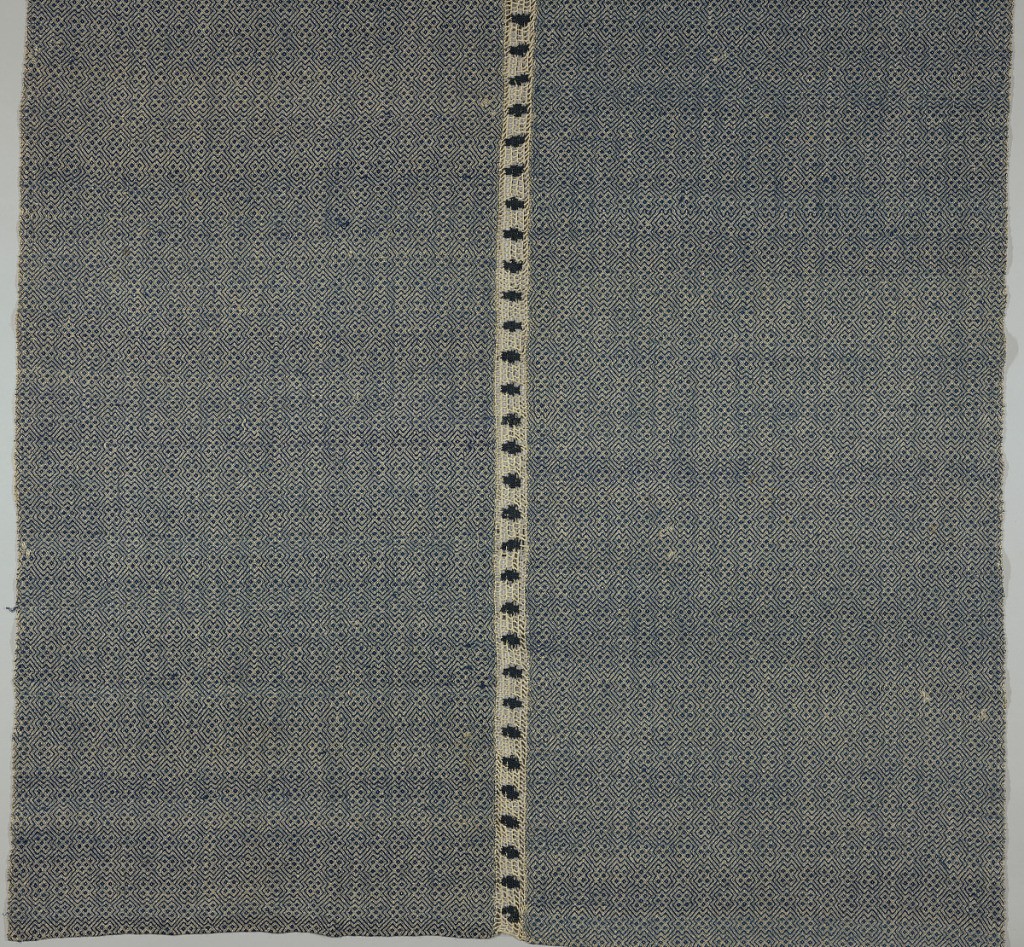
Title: Bed cover
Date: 19th century
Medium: linen, wool Technique: 10-harness float weave
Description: Two lengths of woven fabric with a diamond lattice pattern using linen warp and dark blue wool weft joined by openwork crochet.